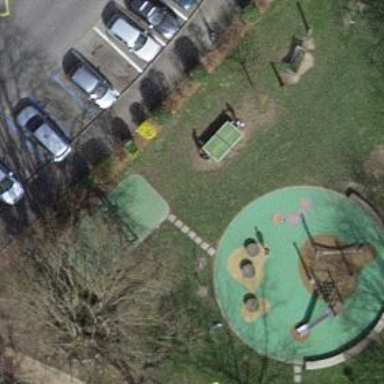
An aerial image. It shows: Playground area for leisure land.